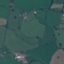
Label: Pasture